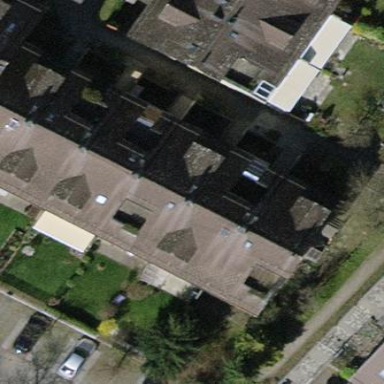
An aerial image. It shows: Terrace building.